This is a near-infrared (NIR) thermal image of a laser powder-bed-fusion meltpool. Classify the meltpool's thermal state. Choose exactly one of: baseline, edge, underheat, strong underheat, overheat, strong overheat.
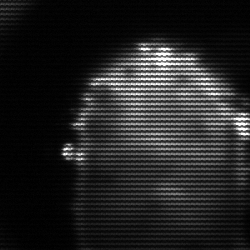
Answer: baseline